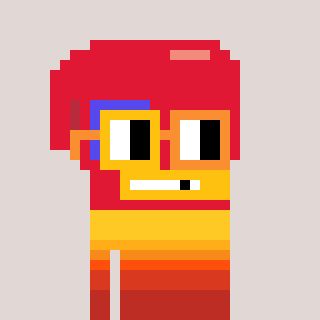
a pixel art character with square yellow and orange glasses, a boxing glove-shaped head and a computerblue-colored body on a warm background